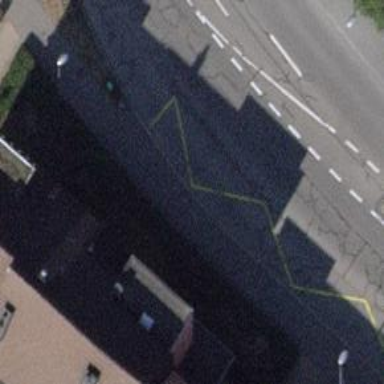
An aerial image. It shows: Sidewalk along the footway.